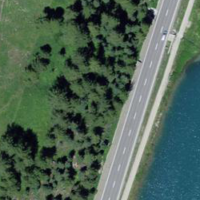
EUNIS habitat code: 14
Species observed at this site:
Motacilla cinerea